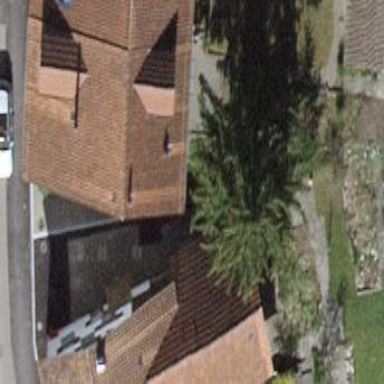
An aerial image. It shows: Building with tile roof.